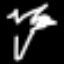
Label: palm tree